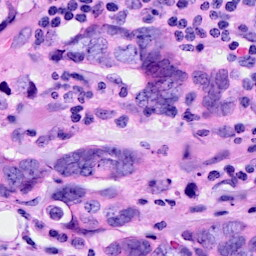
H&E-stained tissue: Breast